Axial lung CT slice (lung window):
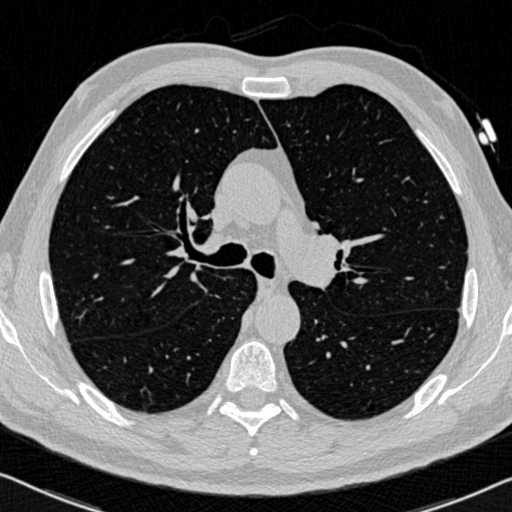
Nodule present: no